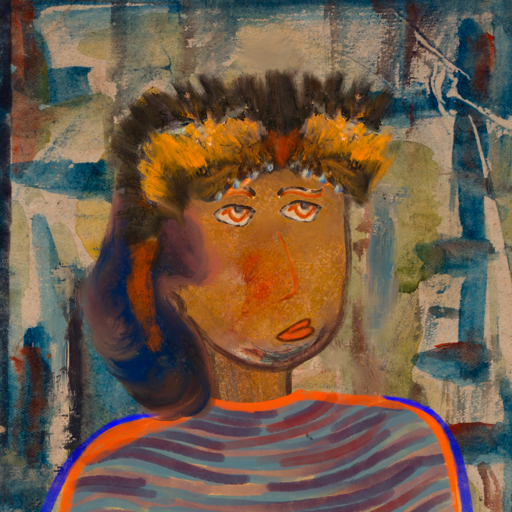
Background: Orphan, Head And Neck Side: Pipe, Face Side: Experience, Bust: Experience, Hair Side: Mother_And_Son_Son, Head Accessory: Gypsy_Queen, Second Necklace: Blank, Necklace: Blank, Baby: Blank